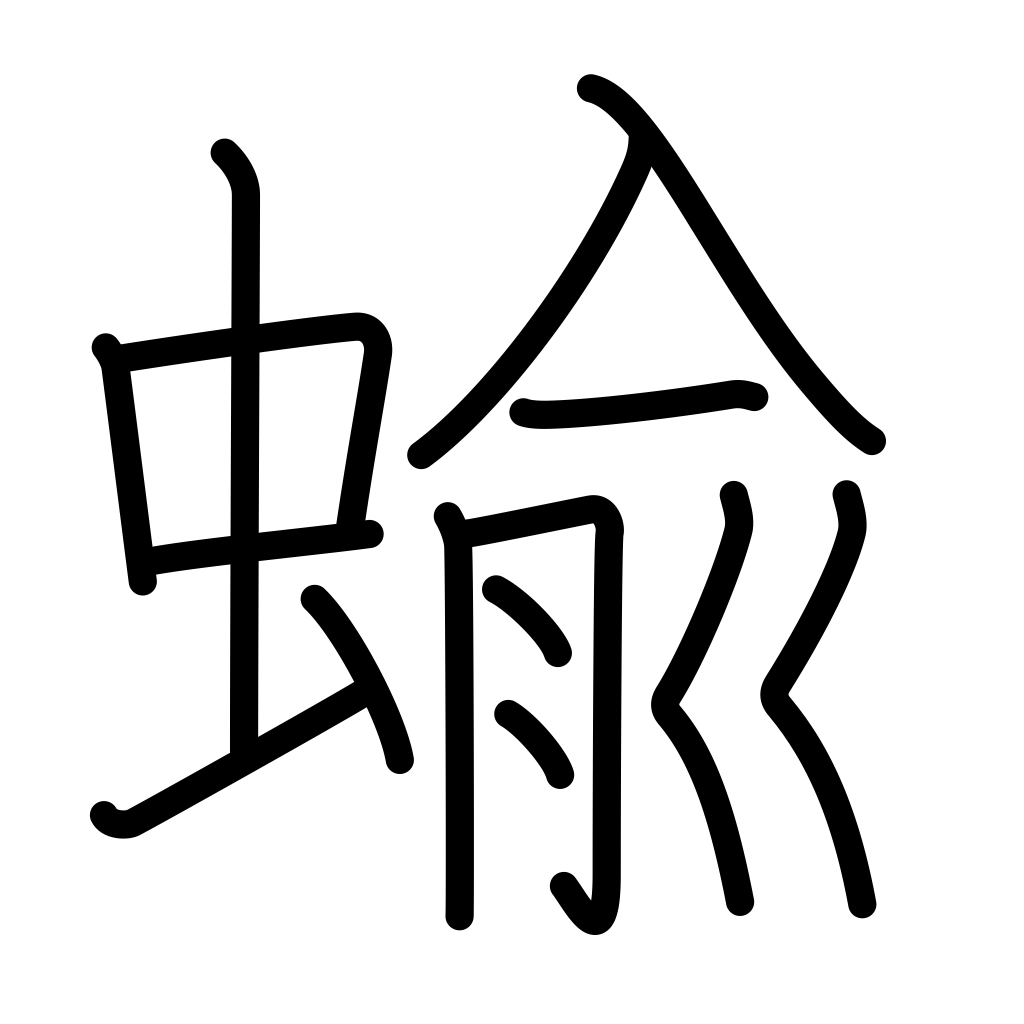
Meaning: slug, snail